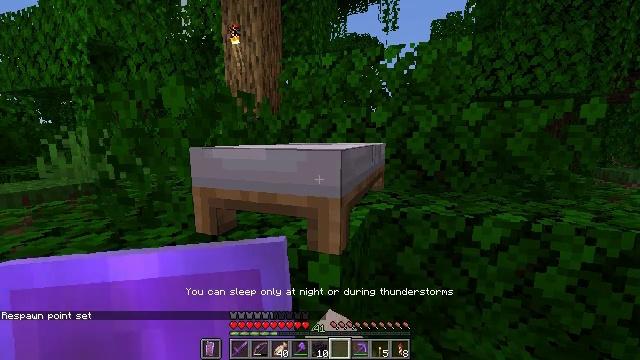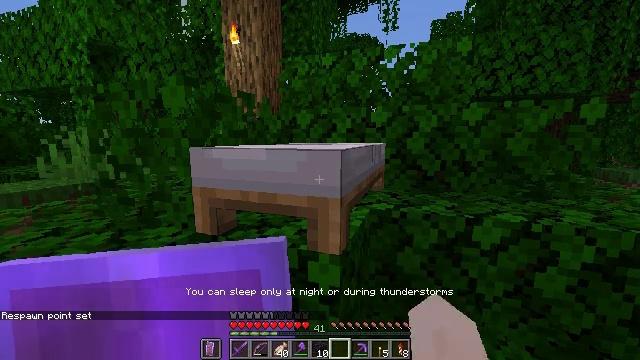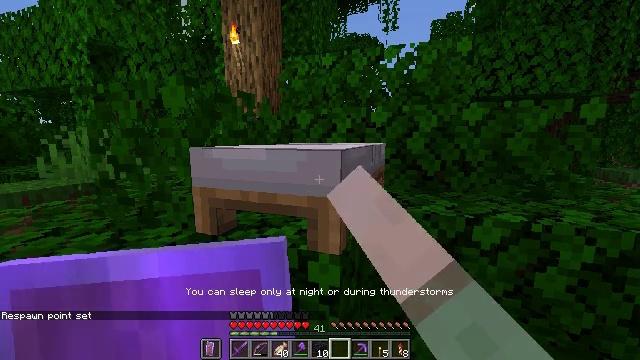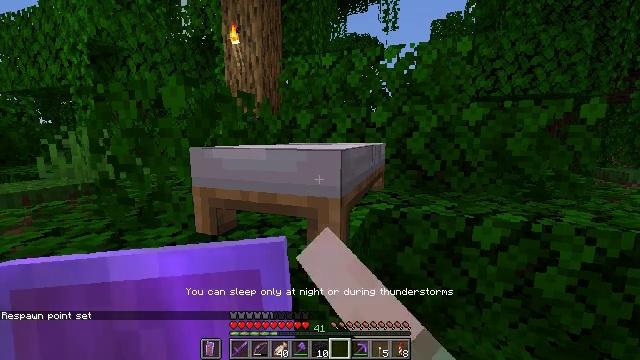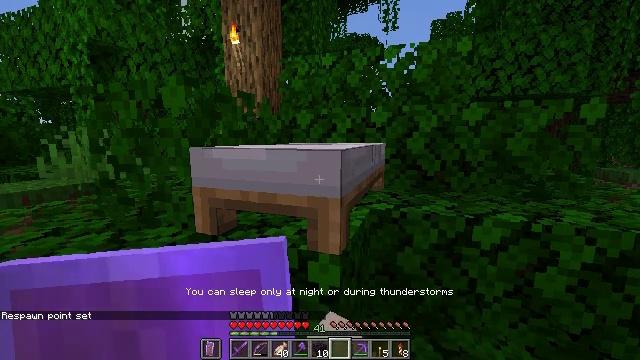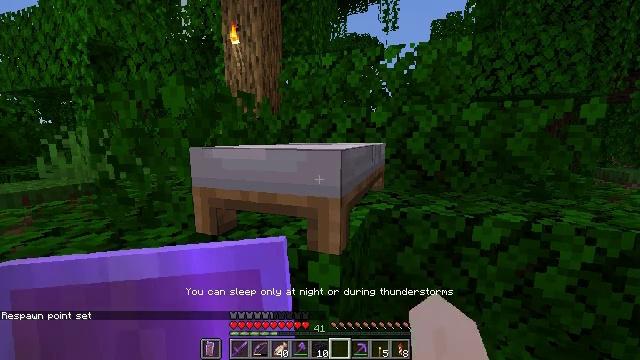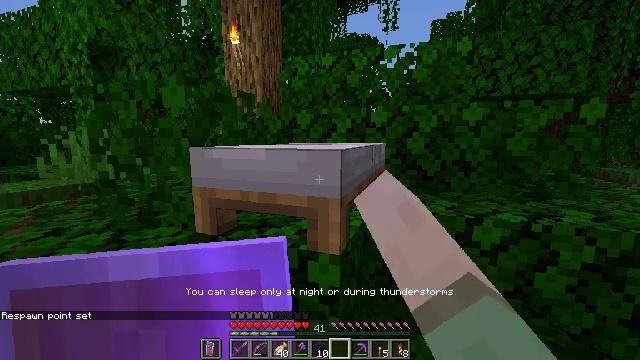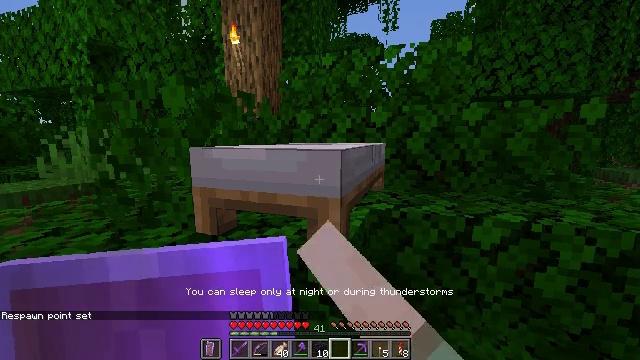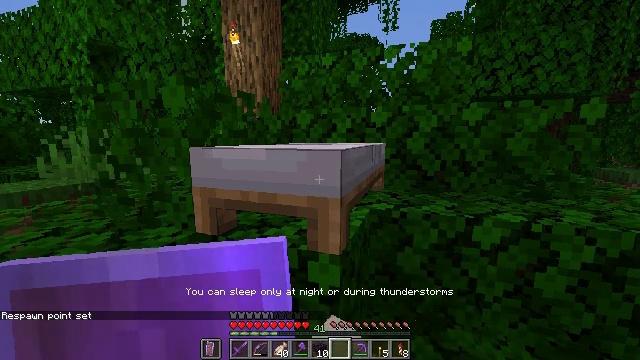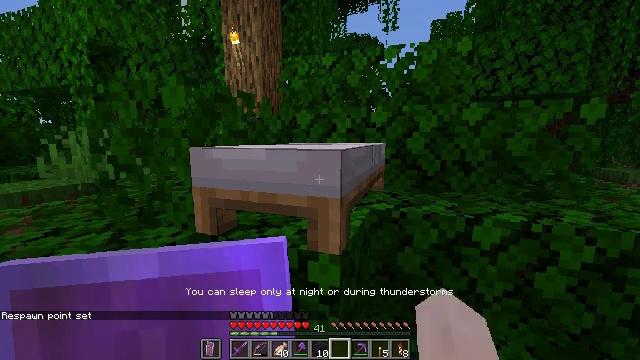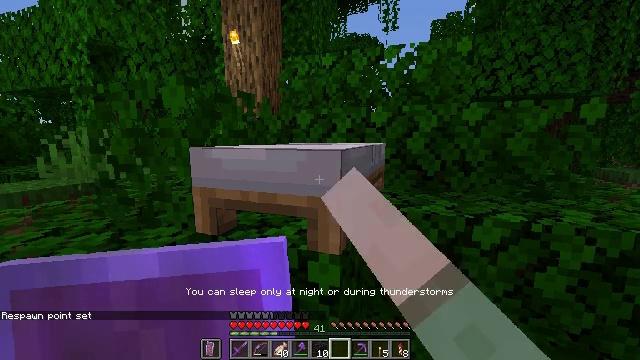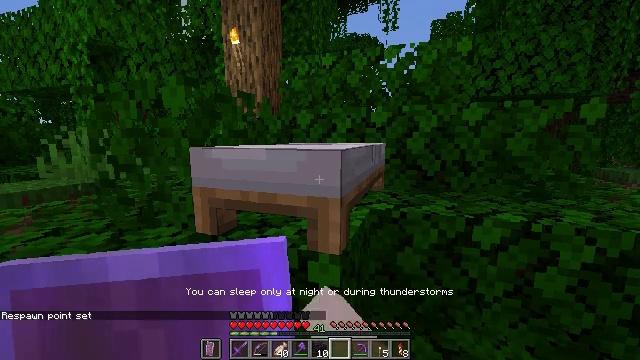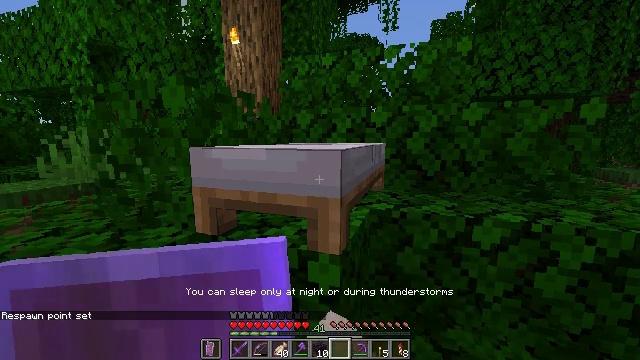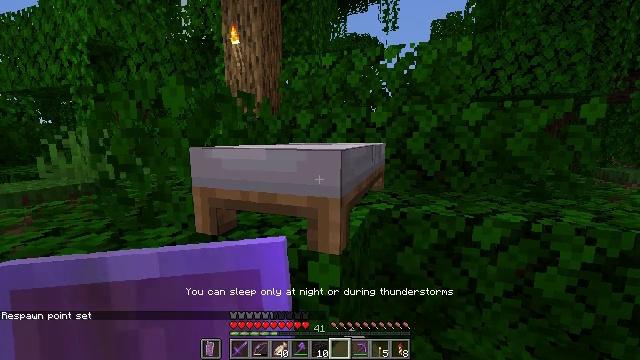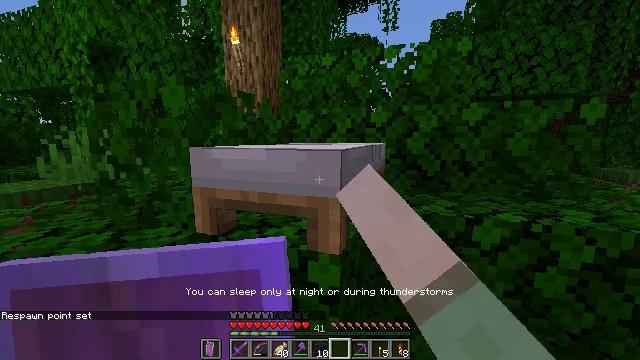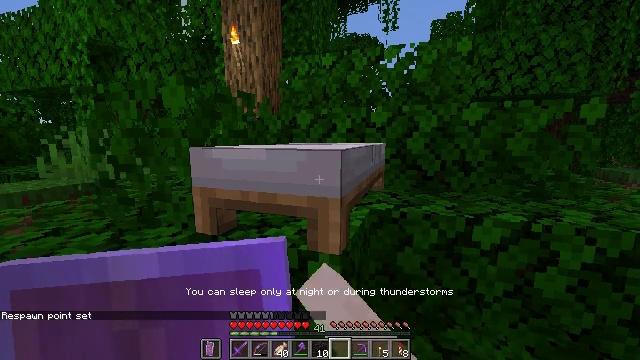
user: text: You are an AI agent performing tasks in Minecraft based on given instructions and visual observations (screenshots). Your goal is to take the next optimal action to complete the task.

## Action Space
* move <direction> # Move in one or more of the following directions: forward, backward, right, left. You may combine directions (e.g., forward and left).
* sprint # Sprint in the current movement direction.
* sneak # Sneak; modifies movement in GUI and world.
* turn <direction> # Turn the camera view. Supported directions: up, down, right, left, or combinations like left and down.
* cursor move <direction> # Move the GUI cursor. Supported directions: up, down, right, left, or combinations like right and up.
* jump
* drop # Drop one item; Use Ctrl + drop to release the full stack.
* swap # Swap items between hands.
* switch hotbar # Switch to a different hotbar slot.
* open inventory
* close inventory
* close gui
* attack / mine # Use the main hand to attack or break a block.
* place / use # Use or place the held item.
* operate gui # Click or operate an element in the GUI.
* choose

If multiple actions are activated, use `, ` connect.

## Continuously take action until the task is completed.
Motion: motion action
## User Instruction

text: Chop down a jungle log from the jungle tree.
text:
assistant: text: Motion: use / place
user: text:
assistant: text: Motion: use / place
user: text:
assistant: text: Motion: use / place
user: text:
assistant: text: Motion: use / place
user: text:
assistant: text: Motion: use / place
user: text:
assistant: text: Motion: use / place
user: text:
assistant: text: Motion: use / place
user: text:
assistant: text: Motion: use / place
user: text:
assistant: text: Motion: use / place
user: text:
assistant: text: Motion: use / place
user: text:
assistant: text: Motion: use / place
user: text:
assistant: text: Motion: use / place
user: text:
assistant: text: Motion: use / place
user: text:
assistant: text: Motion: use / place
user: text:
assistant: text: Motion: use / place
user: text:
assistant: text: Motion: use / place
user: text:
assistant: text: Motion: use / place
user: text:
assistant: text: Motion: use / place
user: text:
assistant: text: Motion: use / place
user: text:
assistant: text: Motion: use / place
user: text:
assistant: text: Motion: use / place
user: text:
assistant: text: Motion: use / place
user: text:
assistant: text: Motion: use / place
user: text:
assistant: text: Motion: use / place
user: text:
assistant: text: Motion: use / place
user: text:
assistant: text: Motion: use / place
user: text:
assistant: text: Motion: use / place
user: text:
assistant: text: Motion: use / place
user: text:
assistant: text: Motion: use / place
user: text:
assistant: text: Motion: use / place